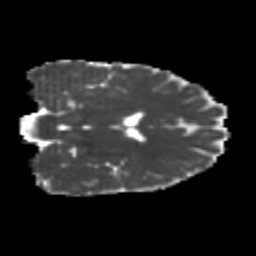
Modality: MD
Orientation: coronal
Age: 24
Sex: female
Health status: healthy
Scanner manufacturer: philips
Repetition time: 7.387 s
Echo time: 0.08599 s